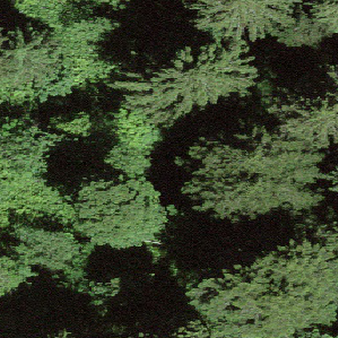
Label: other